Field crop: maize
Growth stage: 2
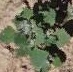
Species: chenopodium